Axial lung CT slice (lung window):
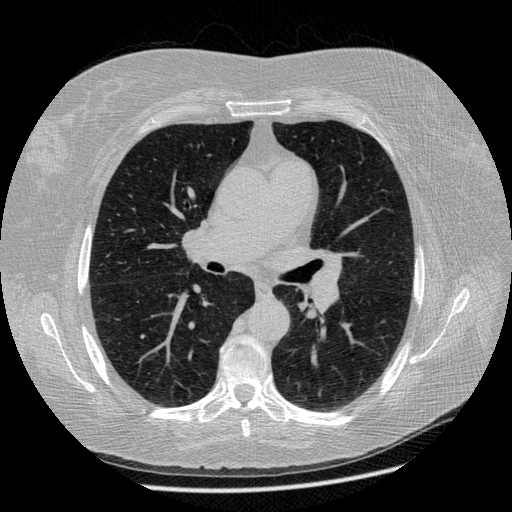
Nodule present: no